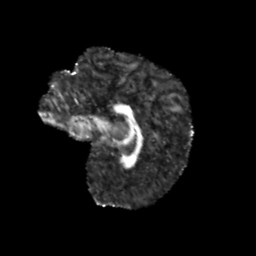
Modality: FA
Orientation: sagittal
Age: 10
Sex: male
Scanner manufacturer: siemens
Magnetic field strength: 3 T
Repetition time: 3.8 s
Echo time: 0.07 s